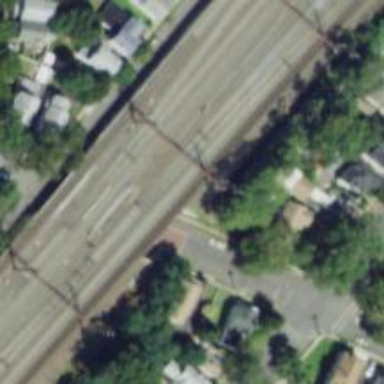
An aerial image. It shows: Bridge with electrified railway tracks featuring contact line.